Question: ---
In the wiki spirit of StackOverflow, here's an update:
I spiked Joe White's IValueConverter suggestion below. It works like a charm.
I've written a "quickstart" example of this that automates the mapping of ViewModels->Views using some cheap string replacement. If no View is found to represent the ViewModel, it defaults to an "Under Construction" page. I'm dubbing this approach "WPF MVVM White" since it was Joe White's idea. Here are a couple screenshots.
The first image is a case of "[SomeControlName]ViewModel" has a corresponding "[SomeControlName]View", based on . The second is a case where the ModelView doesn't have any views to represent it. No more ResourceDictionaries with long ViewModel to View mappings. It's pure naming convention now.

I posted a download of the project here:
<URL>
---
I read Josh Smith's <URL> on WPF MVVM over the weekend. It's destined to be a cult classic.
It took me a while to wrap my head around the magic of asking WPF to render the .
It's like saying "Here's a class, WPF. Go figure out which UI to use to present it."
For those who missed this magic, WPF can do this by looking up the for in the ResourceDictionary mapping and pulling out the corresponding . (Scroll down to <URL>.
The first thing that jumps out at me immediately is that there's already a strong naming convention of:
'''
classNameView ("View" suffix)
classNameViewModel ("ViewModel" suffix)
'''
My question is:
Since the <URL> can be manipulated programatically, I"m wondering if anyone has managed to Regex.Replace the whole thing away, , and any new View/ViewModels get resolved by virtue of their naming convention?
[Edit] What I'm imagining is a hook/interception into ResourceDictionary.
... Also considering a method at startup that uses interop to pull out '*View$' and '*ViewModel$' class names to build the DataTemplate dictionary in code:
'''
//build list
foreach ....
String.Format("<DataTemplate DataType="{x:Type vm:{0} }"><v:{1} /></DataTemplate>", ...)
'''
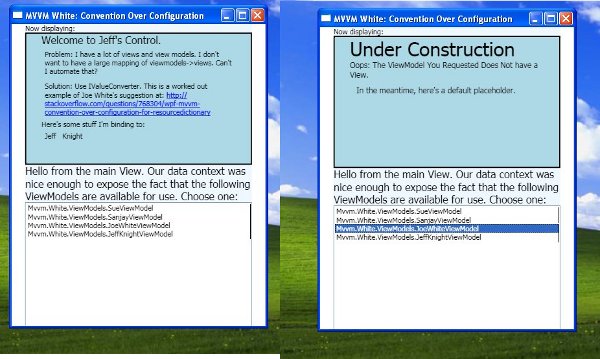
Answer: Rather than writing code to explicitly add things to the ResourceDictionary, how about just generating the right view on demand? You can do this with a ValueConverter.
Your resources would look like this:
'''
<Views:ConventionOverConfigurationConverter x:Key="MyConverter"/>
<DataTemplate DataType="{x:Type ViewModels:ViewModelBase}">
<ContentControl Content="{Binding Converter={StaticResource MyConverter}}"/>
</DataTemplate>
'''
You still need a DataTemplate resource, but as long as your ViewModels all have a common base class, you'll only need one DataTemplate to take care of all of them.
Then define the value converter class:
'''
public class ConventionOverConfigurationConverter : IValueConverter
{
public object Convert(object value, Type targetType, object parameter,
CultureInfo culture)
{
// value is the ViewModel. Based on its GetType(), build a string
// with the namespace-qualified name of the view class, then:
return Activator.CreateInstance(Type.GetType(viewName));
}
public object ConvertBack(object value, Type targetType,
object parameter, CultureInfo culture)
{
throw new NotSupportedException();
}
}
'''
All you'd need to do is write the logic inside Convert, which will depend on things like whether your Views and ViewModels are in the same namespace or not.